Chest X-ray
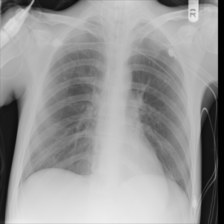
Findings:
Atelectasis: positive
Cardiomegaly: negative
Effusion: negative
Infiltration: positive
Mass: negative
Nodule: negative
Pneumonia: negative
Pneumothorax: negative
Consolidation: negative
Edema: negative
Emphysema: negative
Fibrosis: negative
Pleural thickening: negative
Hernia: negative